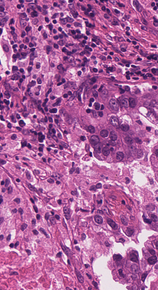
Tumor epithelial tissue: yes
Tumor-associated stroma tissue: yes
Normal tissue: no